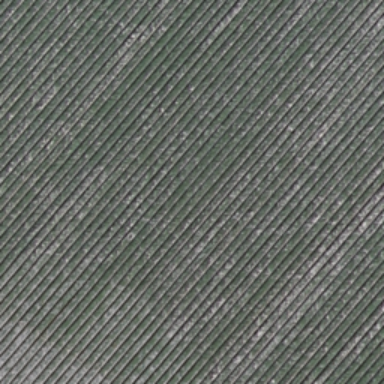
There is a piece of formland .